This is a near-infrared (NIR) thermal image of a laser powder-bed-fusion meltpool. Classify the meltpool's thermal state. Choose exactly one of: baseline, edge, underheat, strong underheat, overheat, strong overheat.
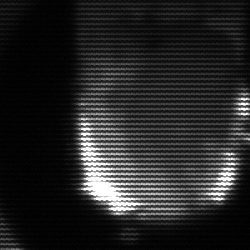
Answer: baseline